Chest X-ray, PA view. Patient: 29 years old, sex F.
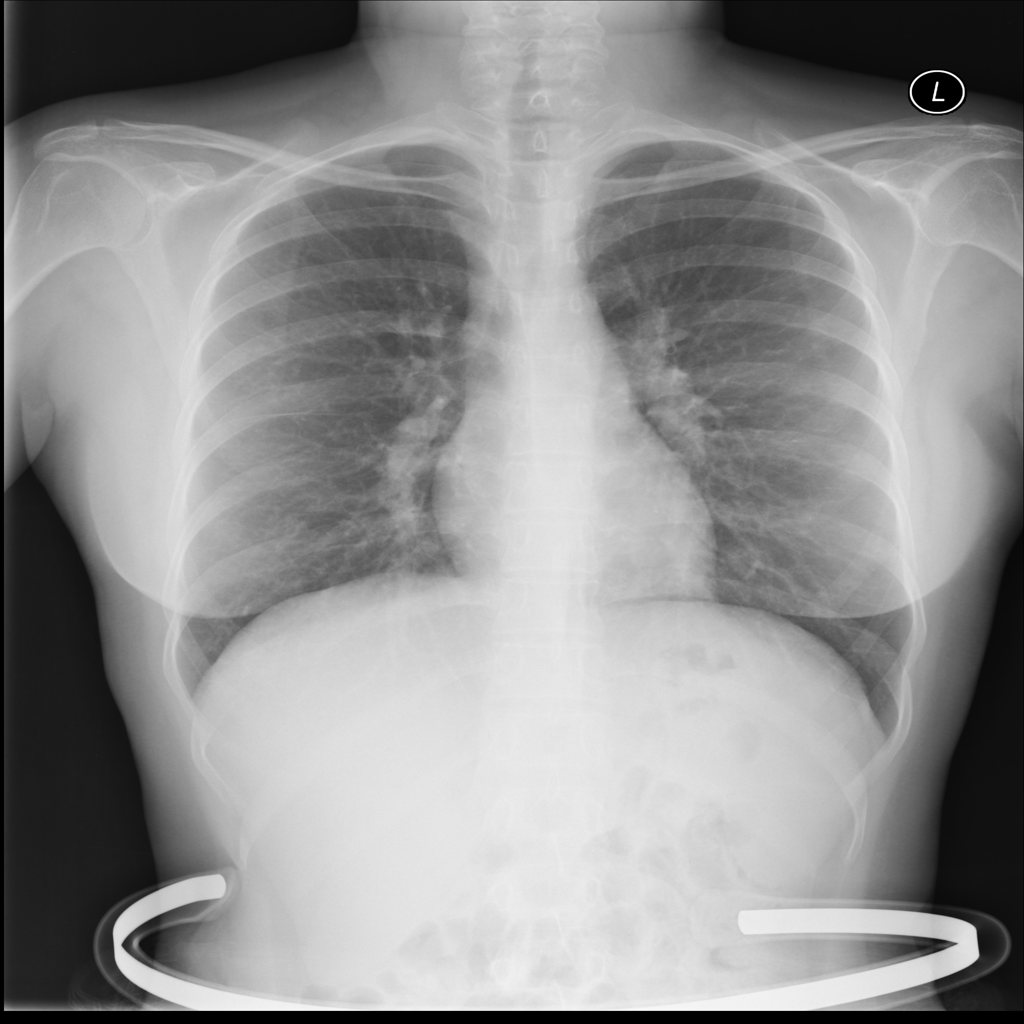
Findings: No Finding